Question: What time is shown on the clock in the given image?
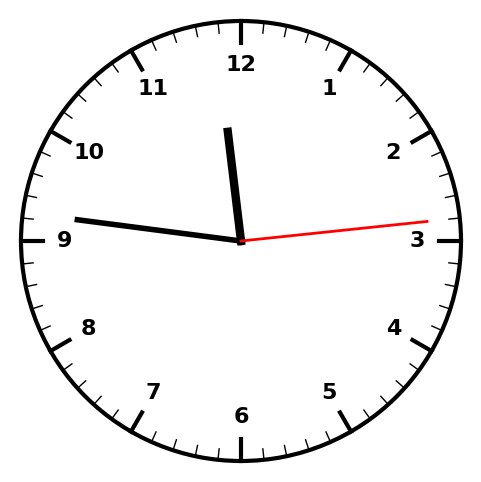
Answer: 11:46:14